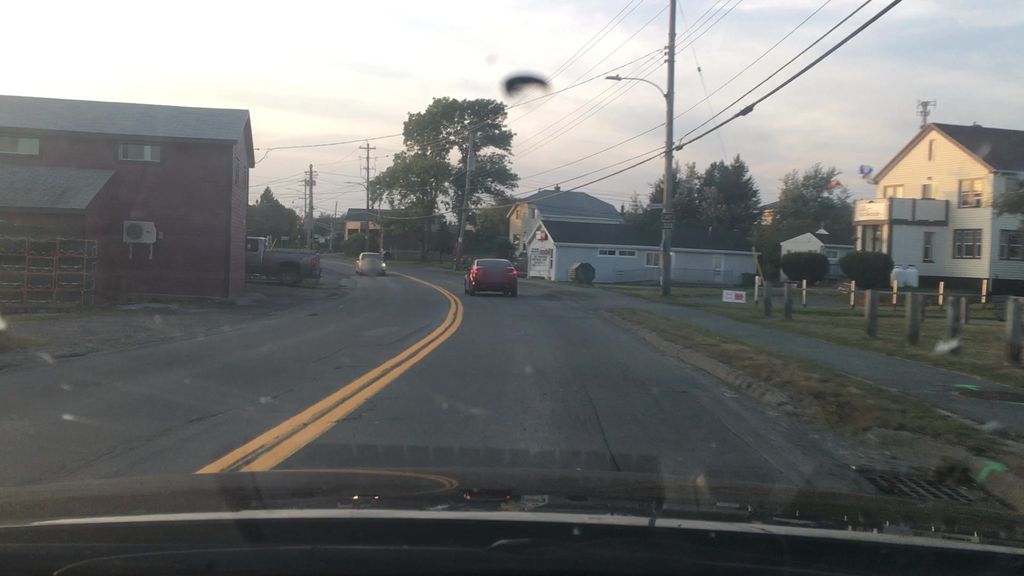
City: halifax